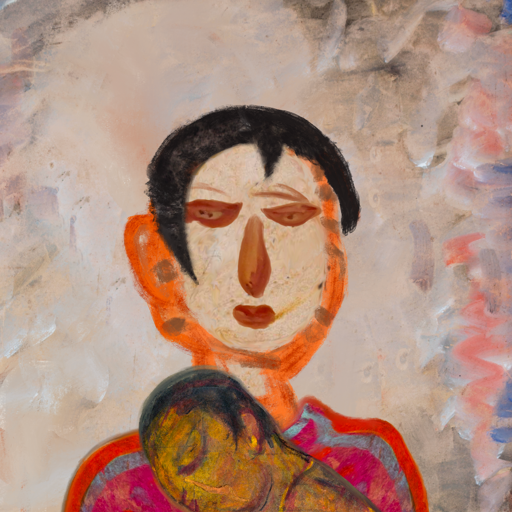
Background: Roy_Bahadur, Head And Neck Front: Rupkatha, Face Front: Pious_Lady, Bust: Sisters, Hair Front: Roy_Bahadur, Head Accessory: Blank, Second Necklace: Blank, Necklace: Blank, Baby: GypsyMother_Baby